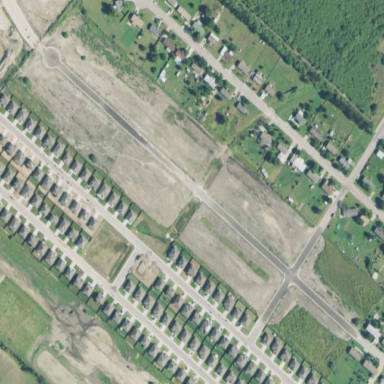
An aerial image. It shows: Residential area within subdivision.